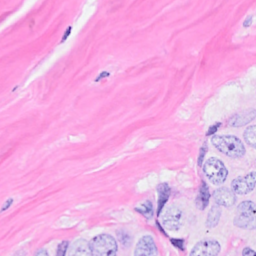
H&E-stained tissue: Breast